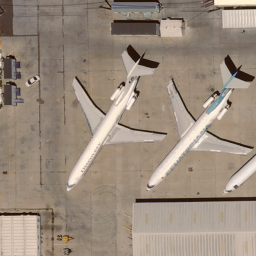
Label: airplane